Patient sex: F
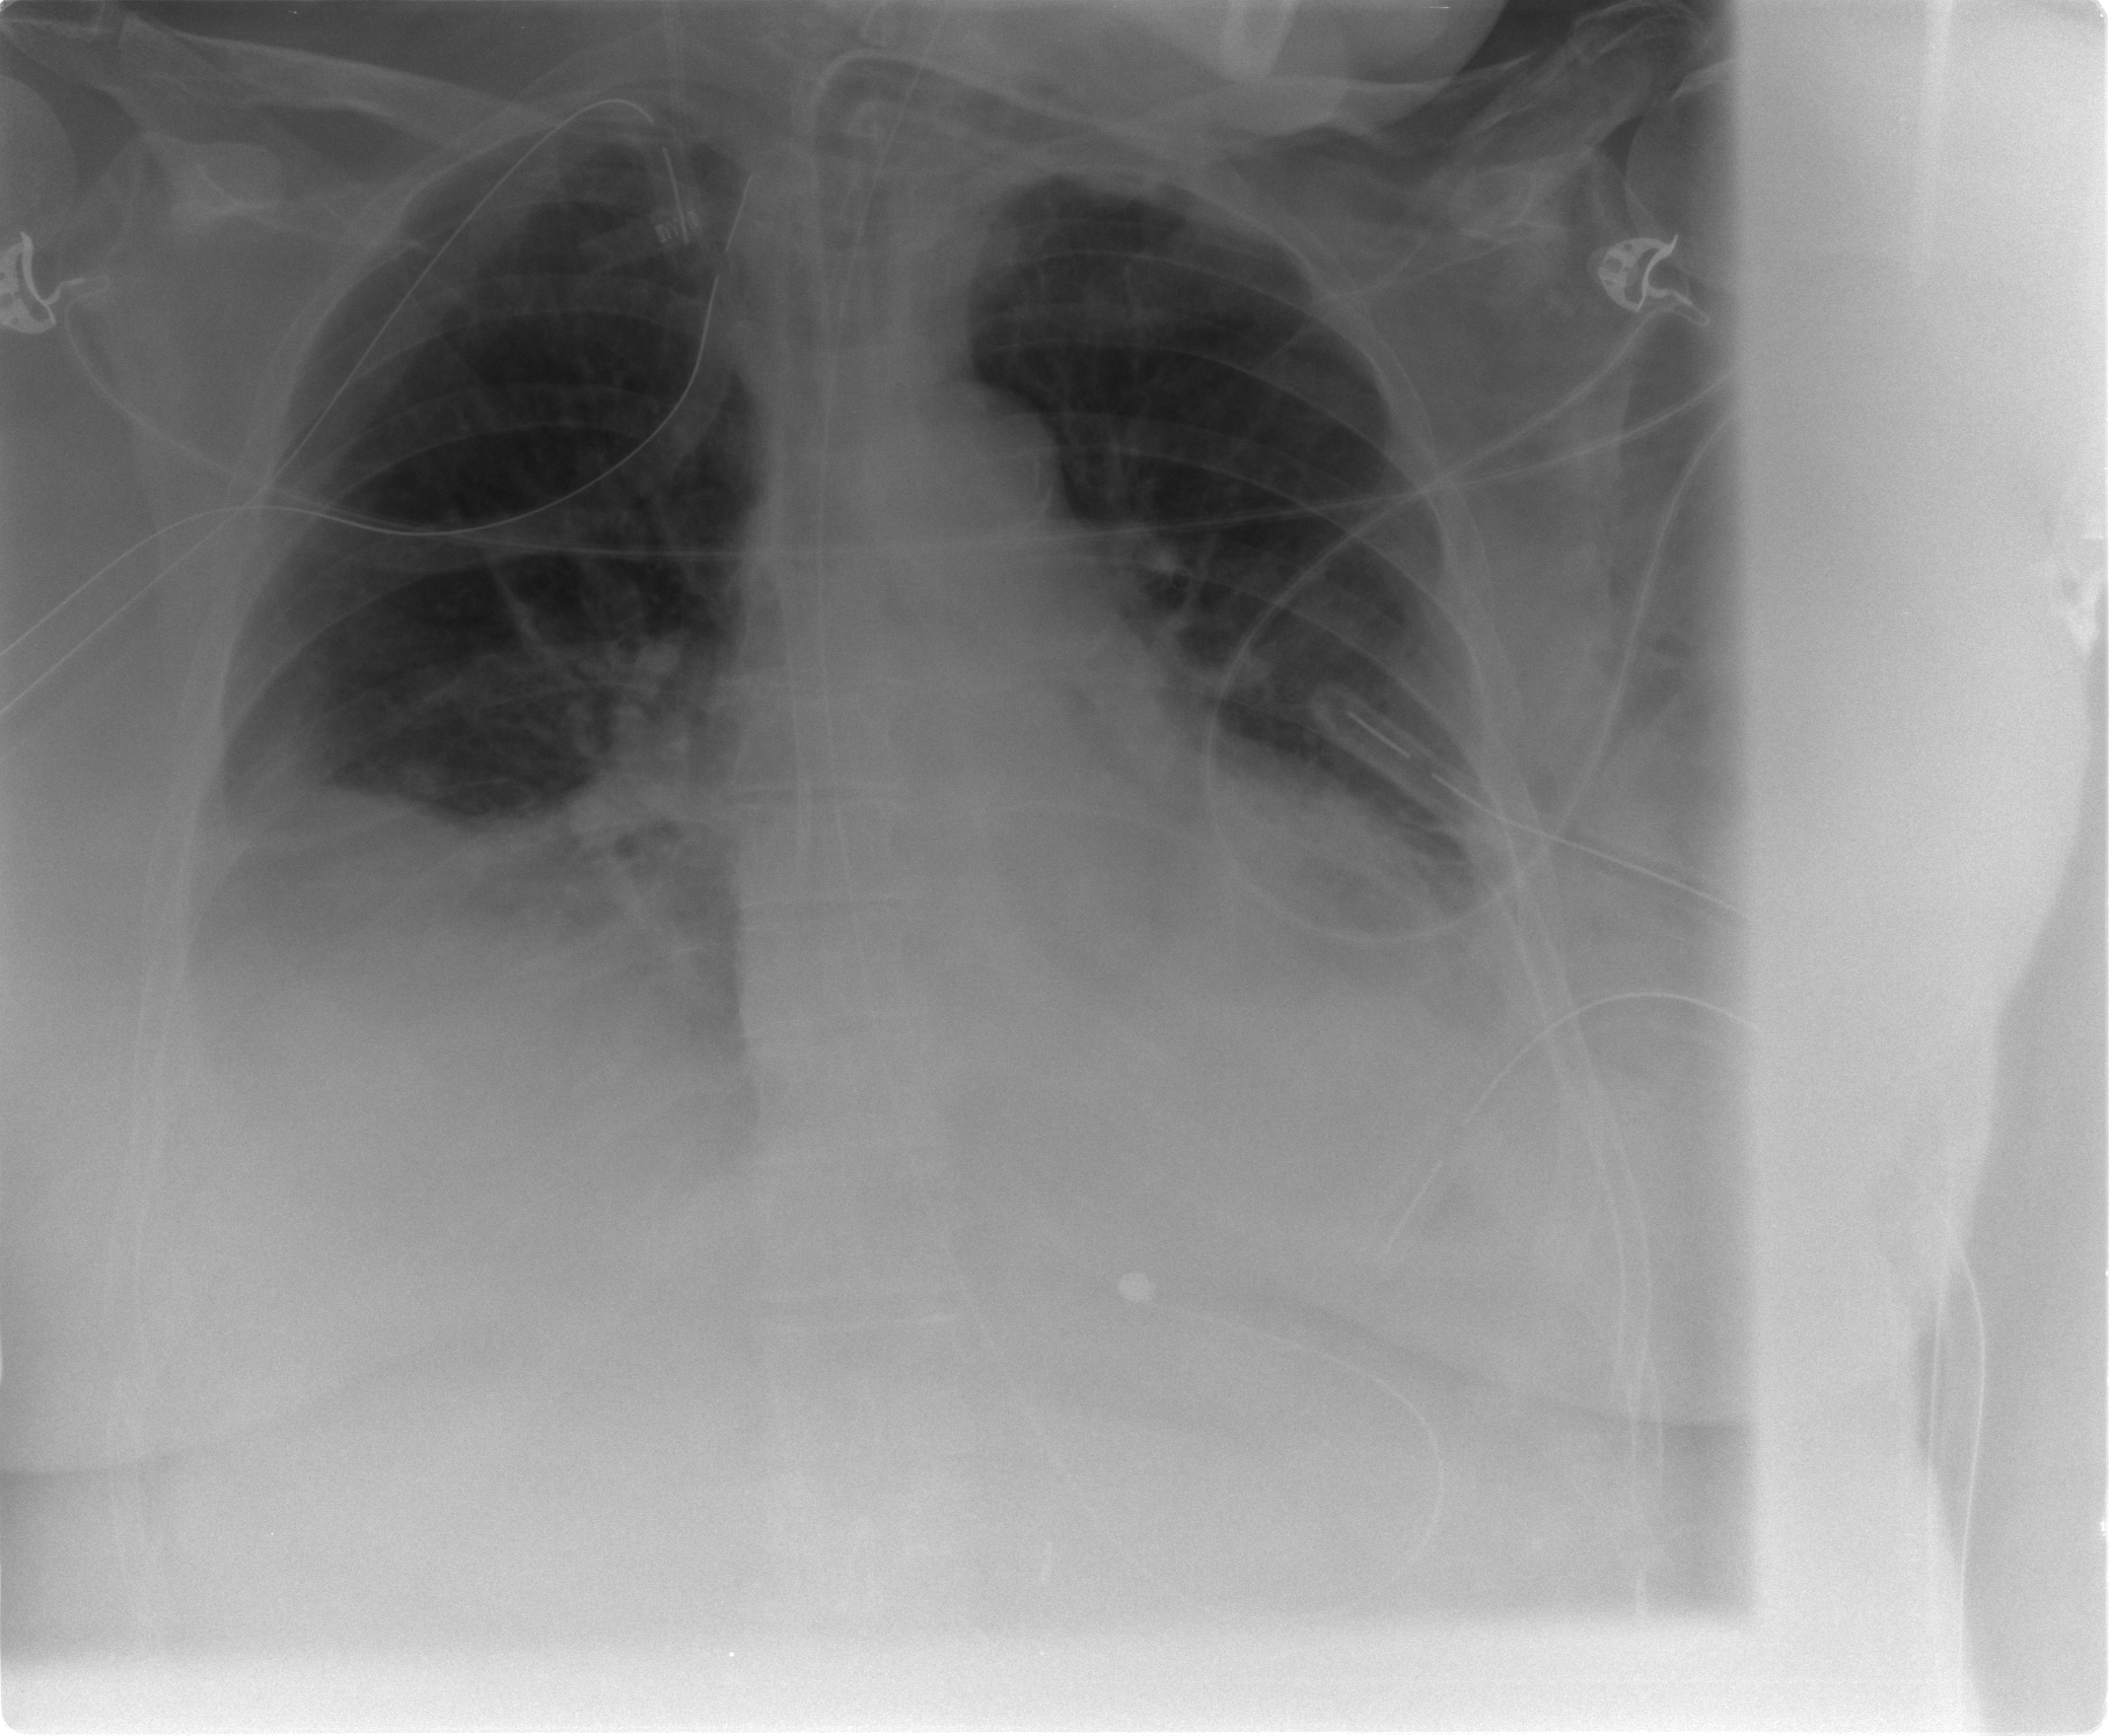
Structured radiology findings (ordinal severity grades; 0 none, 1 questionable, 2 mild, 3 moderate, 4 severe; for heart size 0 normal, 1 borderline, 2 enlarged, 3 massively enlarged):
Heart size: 0
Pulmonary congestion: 2
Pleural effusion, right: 2
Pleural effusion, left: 2
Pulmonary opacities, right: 2
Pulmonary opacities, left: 0
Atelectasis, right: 2
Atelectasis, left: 2